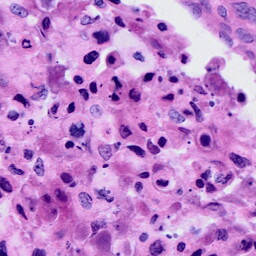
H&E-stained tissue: Cervix